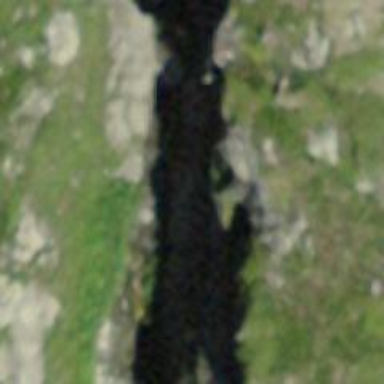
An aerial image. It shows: Cliff in nature.